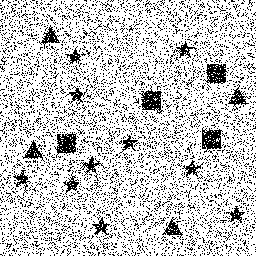
Squares: 4
Triangles: 4
Stars: 10
Total shapes: 18